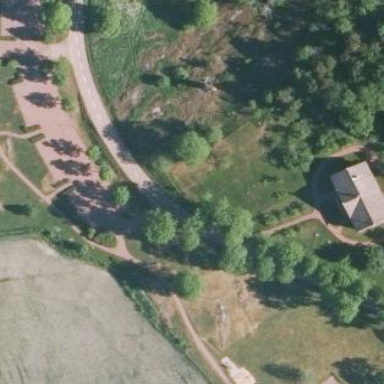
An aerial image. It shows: Lovely park for leisure and relaxation.